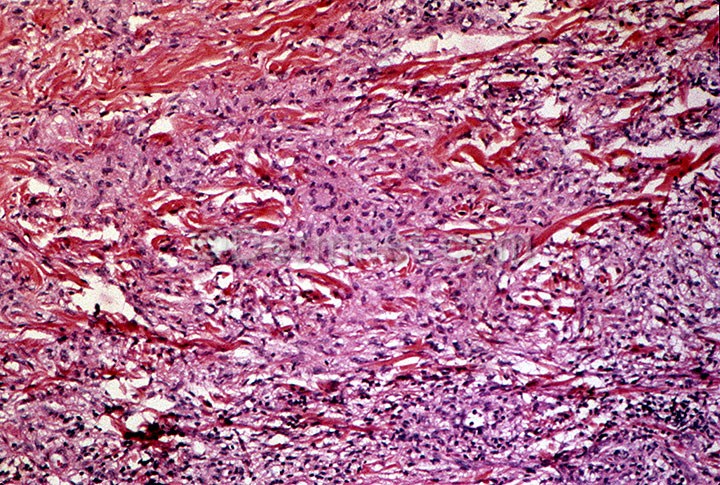
Disease: Systemic Disease